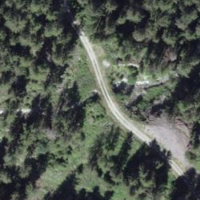
EUNIS habitat code: 43
Species observed at this site:
Ajuga reptans
Petasites albus